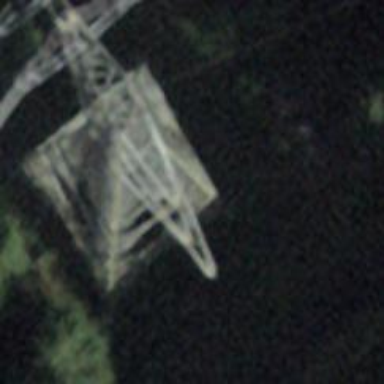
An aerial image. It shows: Power tower.